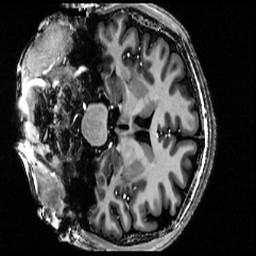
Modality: T1w
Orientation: coronal
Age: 23
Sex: male